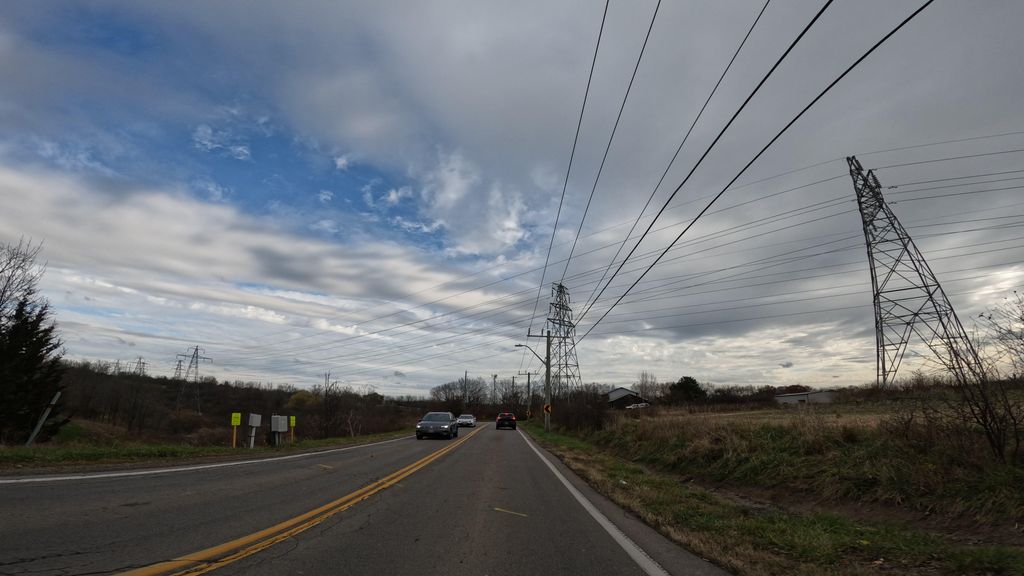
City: hamilton